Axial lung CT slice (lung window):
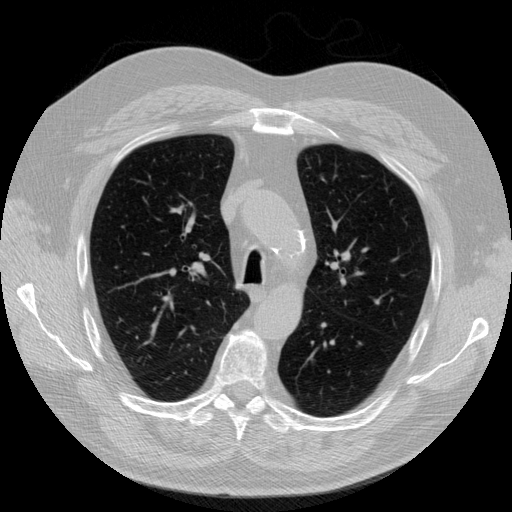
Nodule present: no